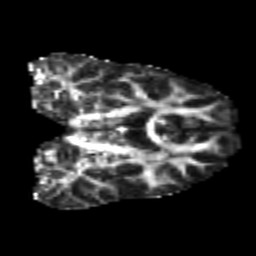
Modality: FA
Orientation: coronal
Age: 21
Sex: male
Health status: healthy
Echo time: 0.074 s